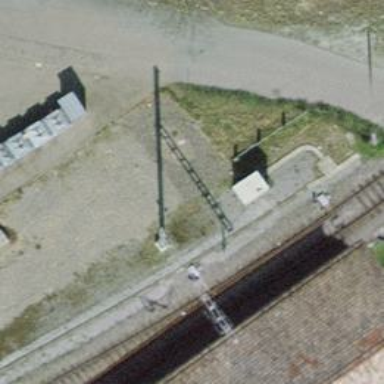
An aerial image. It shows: Siding with one track.